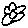
Label: flower